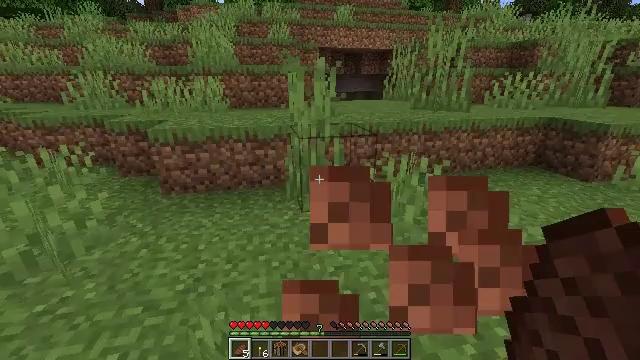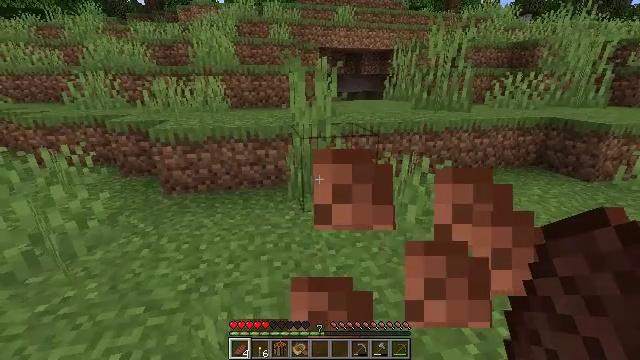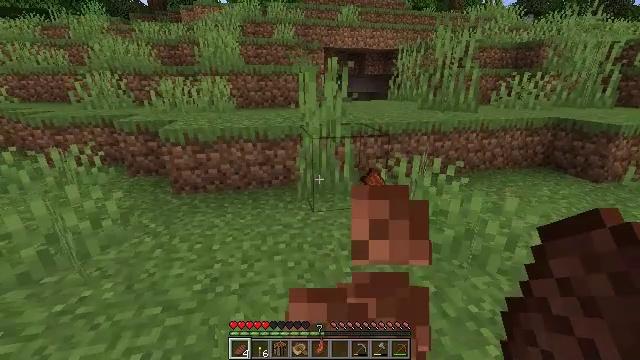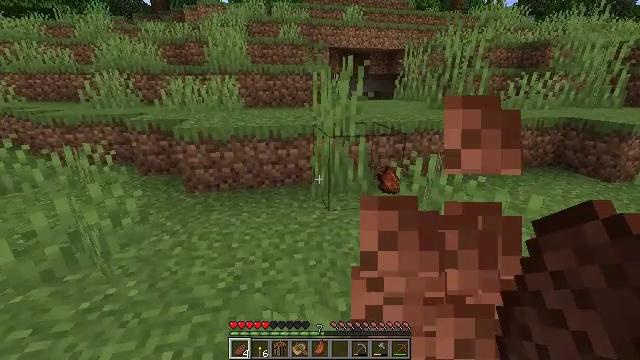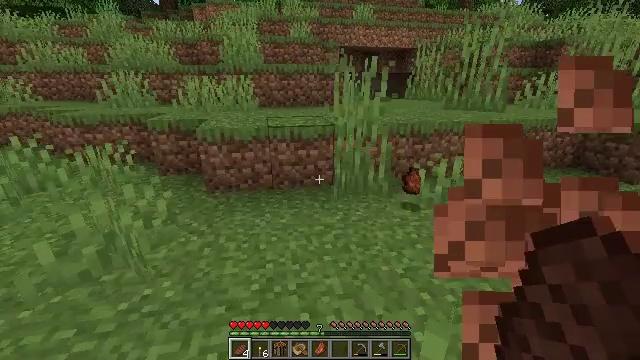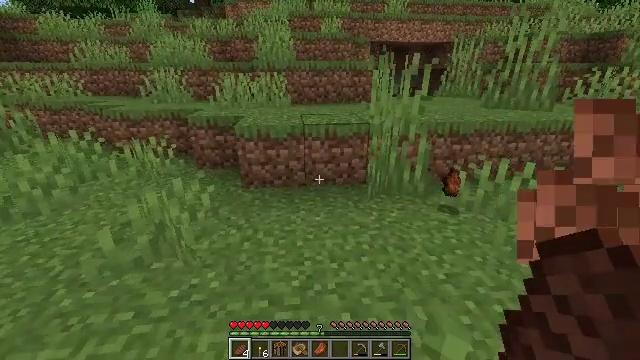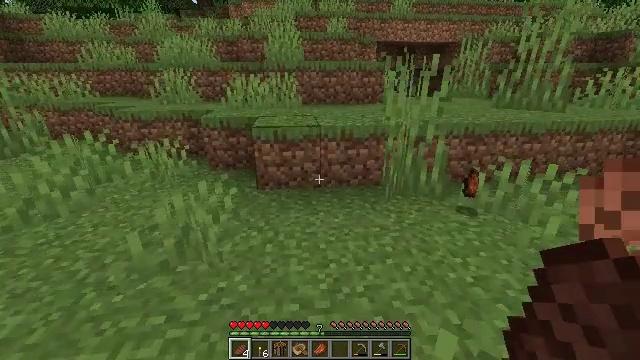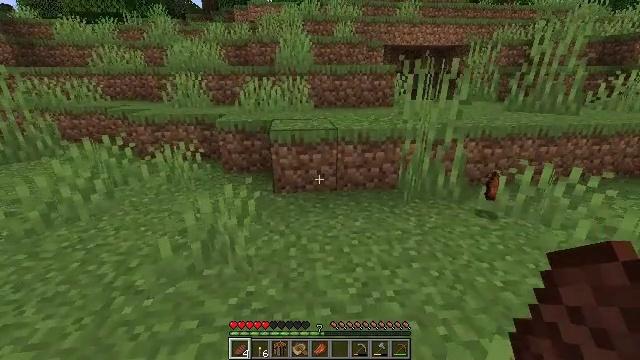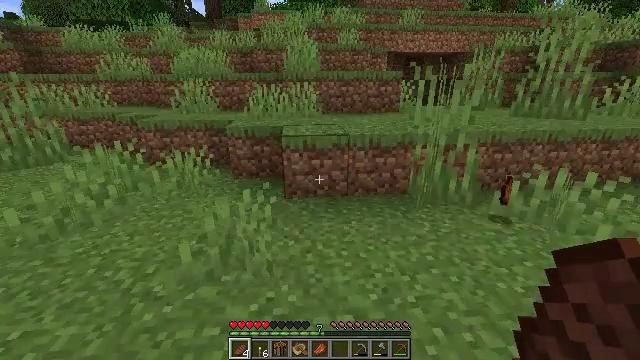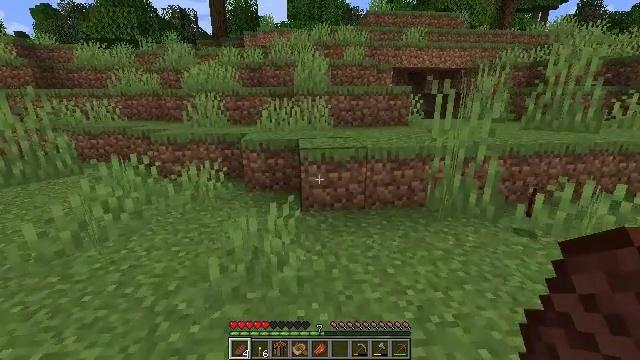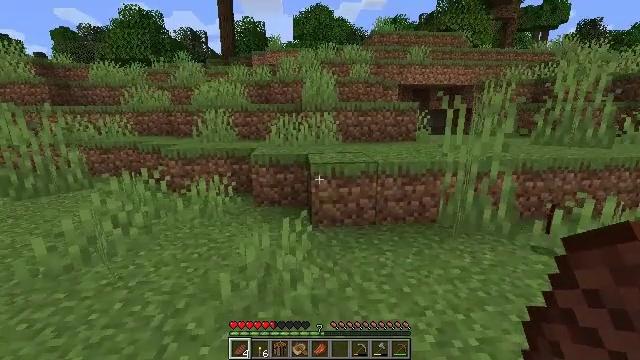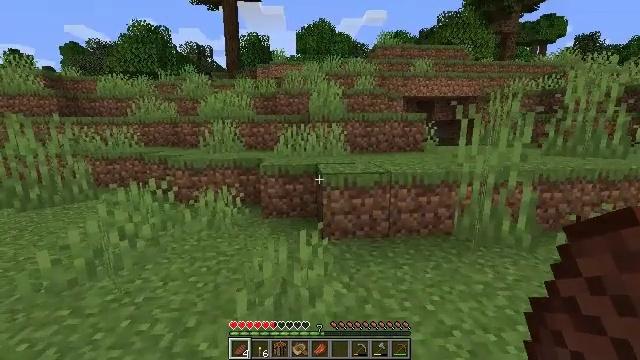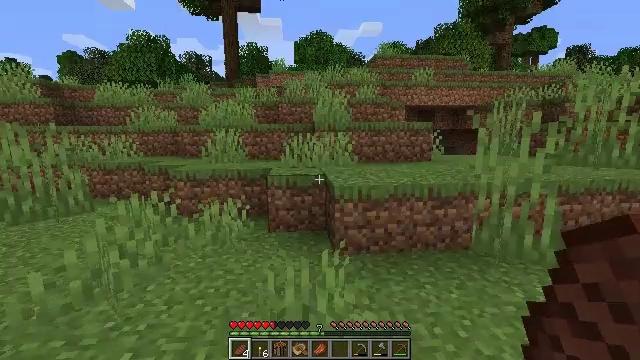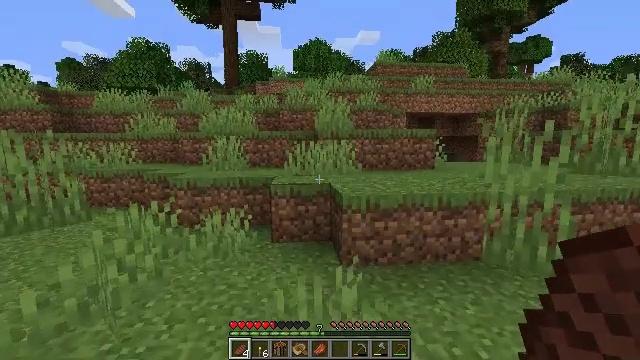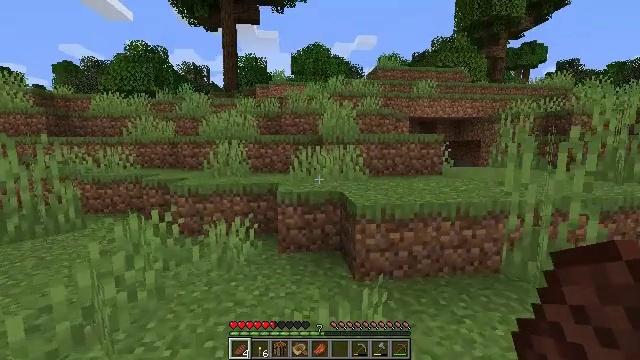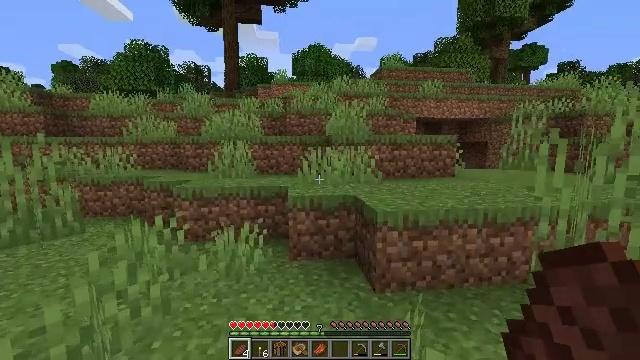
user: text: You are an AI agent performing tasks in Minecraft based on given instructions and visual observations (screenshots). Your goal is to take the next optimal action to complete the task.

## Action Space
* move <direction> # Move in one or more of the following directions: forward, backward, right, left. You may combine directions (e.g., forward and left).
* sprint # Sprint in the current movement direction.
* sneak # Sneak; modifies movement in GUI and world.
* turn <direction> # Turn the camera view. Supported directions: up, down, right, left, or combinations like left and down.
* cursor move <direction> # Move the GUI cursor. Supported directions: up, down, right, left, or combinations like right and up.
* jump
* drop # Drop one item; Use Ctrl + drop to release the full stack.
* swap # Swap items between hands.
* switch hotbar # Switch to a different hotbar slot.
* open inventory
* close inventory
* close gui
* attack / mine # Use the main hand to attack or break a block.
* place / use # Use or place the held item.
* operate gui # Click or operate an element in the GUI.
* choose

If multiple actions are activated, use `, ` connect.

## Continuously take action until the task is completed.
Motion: motion action
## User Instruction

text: Drop an oak boat.
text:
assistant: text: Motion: move left, use / place
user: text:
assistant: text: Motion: move left, use / place
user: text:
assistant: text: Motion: move left, use / place
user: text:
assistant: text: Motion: move left, use / place
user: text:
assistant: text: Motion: move left, turn left, use / place
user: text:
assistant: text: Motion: move left, use / place
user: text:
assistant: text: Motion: move left, use / place
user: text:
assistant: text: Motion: move left, turn up, use / place
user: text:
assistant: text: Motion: move forward and move left, turn up
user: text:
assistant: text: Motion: move forward and move left, turn up
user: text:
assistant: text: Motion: move forward and move left, turn up
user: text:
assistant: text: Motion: move forward and move left, turn up
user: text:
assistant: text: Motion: move forward and move left, turn up
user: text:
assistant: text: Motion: move forward and move left
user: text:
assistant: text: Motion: move forward and move left
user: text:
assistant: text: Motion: move forward and move left
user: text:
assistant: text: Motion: move forward
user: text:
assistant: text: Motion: move forward
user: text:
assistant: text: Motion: move forward
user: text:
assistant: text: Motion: move forward and move left
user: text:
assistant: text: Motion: move forward and move left, turn left and up
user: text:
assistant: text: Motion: move forward and move left, turn left
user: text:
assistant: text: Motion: move forward and move left, turn left and down
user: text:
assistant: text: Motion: move forward and move left, turn left and down
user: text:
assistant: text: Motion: move forward, turn left
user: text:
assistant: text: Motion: move forward, turn left
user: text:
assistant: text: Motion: move forward, turn left and up
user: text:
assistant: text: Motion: move forward
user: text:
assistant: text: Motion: move forward
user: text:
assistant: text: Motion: move forward